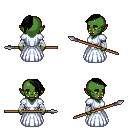
a pixel art fantasy rpg character, female body template, orc, green skin, underdress, white pants, black long mohawk hairstyle, white cloth bandages, spear, four views (front, back, left, right), 2x2 character sprite sheet, small pixel art, hard edges, no anti-aliasing